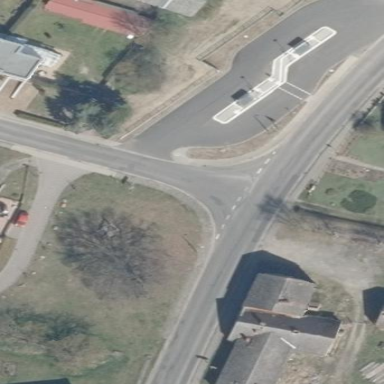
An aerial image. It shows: Asphalt road junction at the primary highway area.